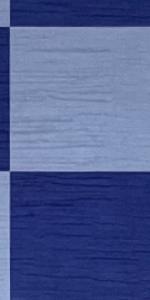
Label: Empty